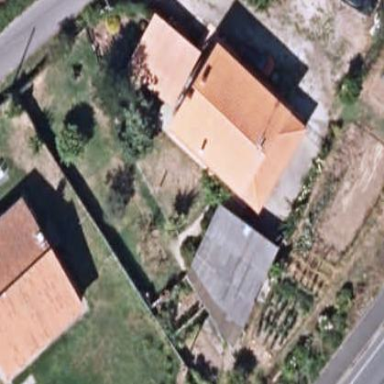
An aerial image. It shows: Simple house.